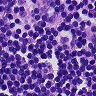
Metastatic tissue present: no